Question: I use xCode to develop in C++ for my CS courses at college. I have no no problems with it so far. However, I have hit an error that I can't figure out within xCode.
Here is the error:
'''
Undefined symbols for architecture x86_64:
"shortestpath(double const* const*, int, int, double*, int*, std:👎:vector<std:👎:pair<int, int>, std:👎:allocator<std:👎:pair<int, int> > >)", referenced from:
_main in main.o
ld: symbol(s) not found for architecture x86_64
clang: error: linker command failed with exit code 1 (use -v to see invocation)
'''
I am doing some simple implementation of the Bellman Ford algorithm. My program is set up as follows:
main.cc - takes a .txt file of a graph in and sends it to my readGraph function.
readGraph.cc/.h - takes the graph file and reads it into an adjacency matrix and pulls out other necessary information
bellmanFord.cc/.h - performs the bellman ford algorithm on the graph.
My main file looks like this:
'''
#include <fstream>
#include <iostream>
#include <cstdlib>
#include <utility>
#include <vector>
#include "bellmanford.h"
#include "readfile.h"
using namespace std;
int main(int argc, const char * argv[])
{
//check the command line length
if(argc < 2)
{
//print the error
cout << "Not enough command line arguments!" << endl;
//return to exit with error
return 1;
}
//open the graph file
ifstream fin;
fin.open(argv[1]);
//get the length
int length;
fin >> length;
//make the references to send
double** matrix;
vector<pair<int, int>> pairVector;
double* dist;
int* prev;
//make the matrix, and lists for bellmanford
readfileTOMatrix(fin, matrix, length);
readfileTOpairs(pairVector, matrix, length);
make_Prev_and_Dist(prev, dist, length);
shortestpath(matrix, length, 0, dist, prev, pairVector);
}
'''
The error is occurring at the bottom on the call to shortestpath (which is the only function in bellmanFord.cc/.h). If I comment this out, it runs fine. I have checked and double checked, but I am pretty sure everything is set up correctly.
I understand that I could get around this with a make file I think....but is there anyone to correct this in xCode?
Here is the error details:

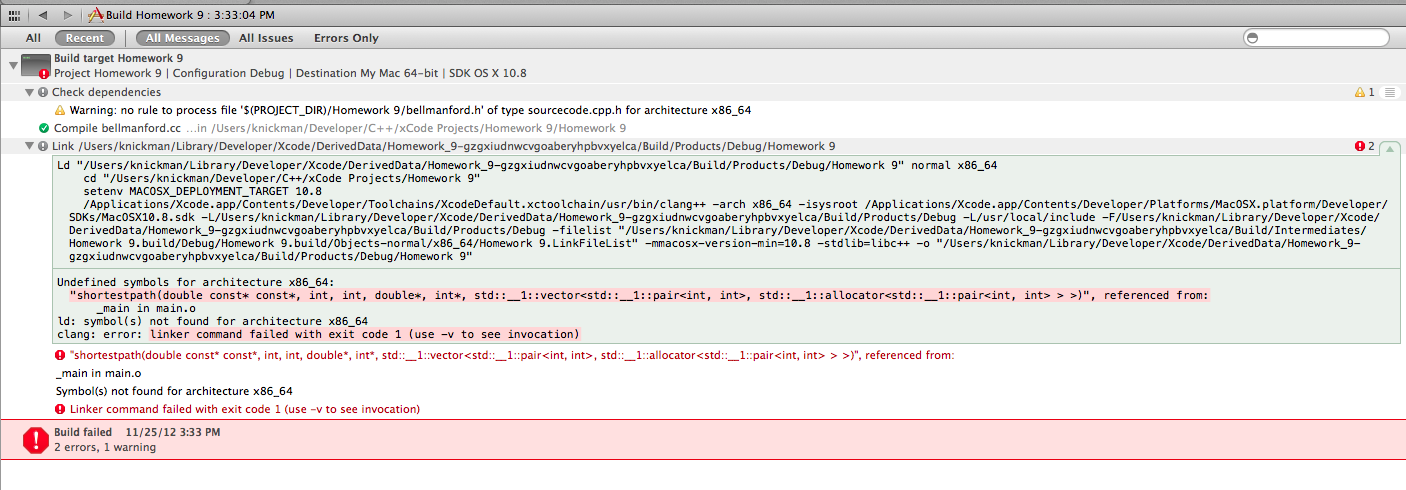
Answer: I had a very small discrepancy between my .h and .cc. Just forgot one "&" in the prototype that was missing in the actual declaration. All working now!